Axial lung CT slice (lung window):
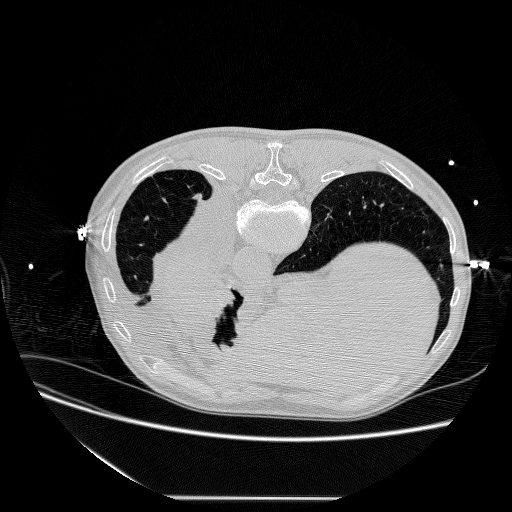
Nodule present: no